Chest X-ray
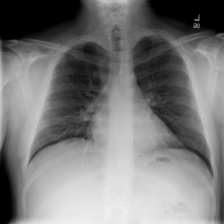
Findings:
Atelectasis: negative
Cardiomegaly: negative
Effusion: negative
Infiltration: positive
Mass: negative
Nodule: negative
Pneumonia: negative
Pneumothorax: negative
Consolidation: negative
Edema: negative
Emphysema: negative
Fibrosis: negative
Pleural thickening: negative
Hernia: negative